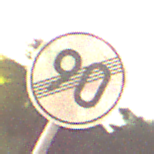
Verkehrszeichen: EndeGeschwindigkeit90
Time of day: Night
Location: Outdoor (Suburban)
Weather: Clear
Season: NotSpecified
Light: Artificial